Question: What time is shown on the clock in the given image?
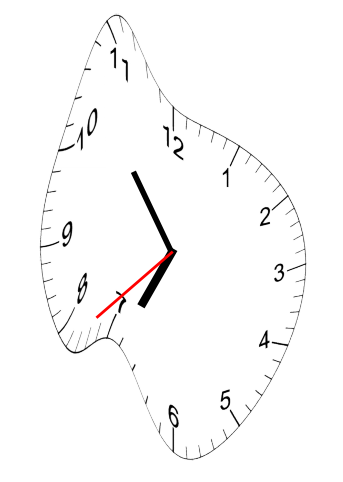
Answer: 06:53:38